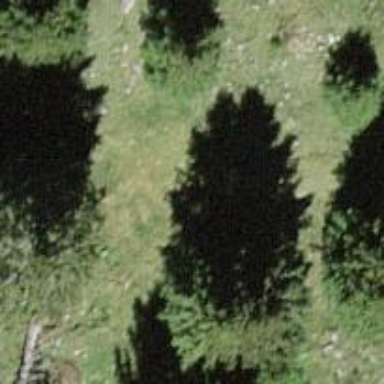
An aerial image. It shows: Needle-leaved tree in its natural environment.